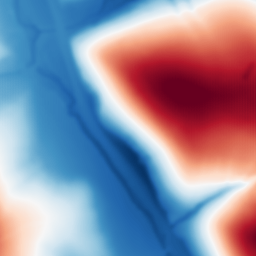
Category: multiscale
Decomposition family: dog_multiscale
Decomposition parameters: sigma_ratio: 2
n_scales: 6
base_sigma: 2
Upsampling method: fft_zeropad
Upsampling parameters: scale: 4
Upsampling scale: 4